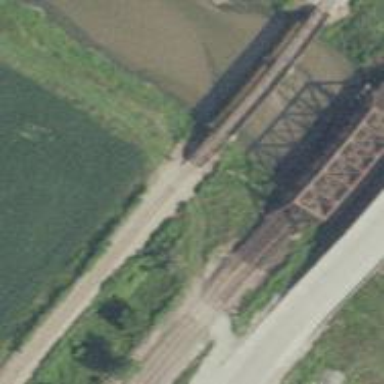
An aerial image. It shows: Railway track.